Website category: sports
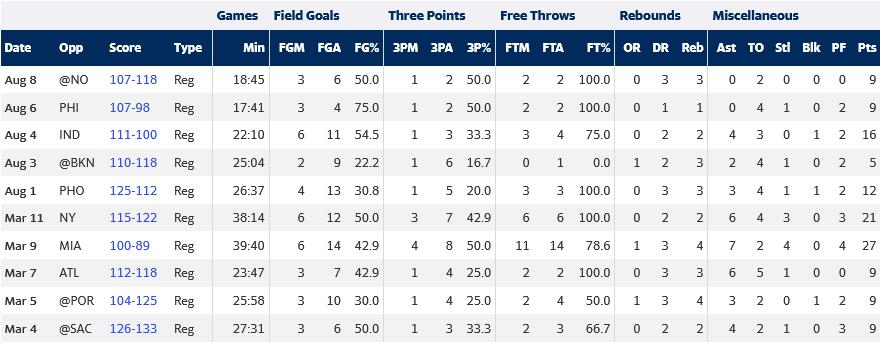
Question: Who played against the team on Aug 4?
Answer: IND

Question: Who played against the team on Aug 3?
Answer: BKN

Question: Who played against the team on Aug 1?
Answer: PHO

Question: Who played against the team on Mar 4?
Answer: SAC

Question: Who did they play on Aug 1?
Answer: PHO

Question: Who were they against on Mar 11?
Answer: NY

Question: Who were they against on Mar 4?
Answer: SAC

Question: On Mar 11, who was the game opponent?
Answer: NY

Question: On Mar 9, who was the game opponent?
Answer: MIA

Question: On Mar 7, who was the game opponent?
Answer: ATL

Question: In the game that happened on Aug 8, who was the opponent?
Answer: NO

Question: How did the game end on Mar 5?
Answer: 104-125

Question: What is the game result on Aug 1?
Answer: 125-112

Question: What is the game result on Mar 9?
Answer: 100-89

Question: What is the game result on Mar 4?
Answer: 126-133

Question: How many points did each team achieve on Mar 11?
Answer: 115-122

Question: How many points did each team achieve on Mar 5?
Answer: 104-125

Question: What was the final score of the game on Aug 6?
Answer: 107-98

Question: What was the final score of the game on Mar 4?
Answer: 126-133

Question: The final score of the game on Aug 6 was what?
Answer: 107-98

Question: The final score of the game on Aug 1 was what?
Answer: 125-112

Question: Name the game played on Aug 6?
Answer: Reg

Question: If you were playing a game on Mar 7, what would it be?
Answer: Reg

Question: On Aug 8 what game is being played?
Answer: Reg

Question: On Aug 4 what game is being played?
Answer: Reg

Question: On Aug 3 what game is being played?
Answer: Reg

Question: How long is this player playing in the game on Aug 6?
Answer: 17:41

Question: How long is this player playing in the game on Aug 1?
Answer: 26:37

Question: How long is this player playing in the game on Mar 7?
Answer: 23:47

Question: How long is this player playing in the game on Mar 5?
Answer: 25:58

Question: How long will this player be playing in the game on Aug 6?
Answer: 17:41

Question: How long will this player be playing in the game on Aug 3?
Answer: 25:04

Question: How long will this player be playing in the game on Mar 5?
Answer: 25:58

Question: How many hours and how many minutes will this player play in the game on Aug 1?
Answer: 26:37

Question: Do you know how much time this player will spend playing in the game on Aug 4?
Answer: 22:10

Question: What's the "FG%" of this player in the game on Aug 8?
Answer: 50.0

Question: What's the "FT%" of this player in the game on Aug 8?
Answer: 100.0

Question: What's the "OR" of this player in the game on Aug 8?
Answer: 0

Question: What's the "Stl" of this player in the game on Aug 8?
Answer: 0

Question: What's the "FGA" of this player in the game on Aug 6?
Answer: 4

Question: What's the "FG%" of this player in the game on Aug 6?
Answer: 75.0

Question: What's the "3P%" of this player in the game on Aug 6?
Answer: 50.0

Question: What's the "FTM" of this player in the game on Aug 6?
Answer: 2

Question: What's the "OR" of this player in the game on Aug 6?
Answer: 0

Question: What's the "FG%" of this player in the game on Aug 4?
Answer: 54.5

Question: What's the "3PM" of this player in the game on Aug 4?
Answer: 1

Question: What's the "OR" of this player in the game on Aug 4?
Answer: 0

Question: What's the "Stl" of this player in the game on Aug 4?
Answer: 0

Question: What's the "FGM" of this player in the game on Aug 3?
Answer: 2

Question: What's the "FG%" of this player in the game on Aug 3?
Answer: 22.2

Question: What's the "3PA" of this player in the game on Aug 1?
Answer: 5

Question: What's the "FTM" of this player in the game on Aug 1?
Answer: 3

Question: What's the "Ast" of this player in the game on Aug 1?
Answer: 3

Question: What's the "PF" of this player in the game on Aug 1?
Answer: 2

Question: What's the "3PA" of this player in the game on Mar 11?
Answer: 7

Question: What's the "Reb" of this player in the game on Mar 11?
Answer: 2

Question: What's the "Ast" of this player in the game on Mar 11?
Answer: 6

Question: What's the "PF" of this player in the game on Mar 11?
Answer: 3

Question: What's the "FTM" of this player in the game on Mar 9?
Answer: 11

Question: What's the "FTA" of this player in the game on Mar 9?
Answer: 14

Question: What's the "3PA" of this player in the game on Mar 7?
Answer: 4

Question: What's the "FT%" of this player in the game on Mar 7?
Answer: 100.0

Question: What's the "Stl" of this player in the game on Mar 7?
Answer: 1

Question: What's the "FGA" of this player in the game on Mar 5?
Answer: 10